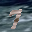
Label: 7